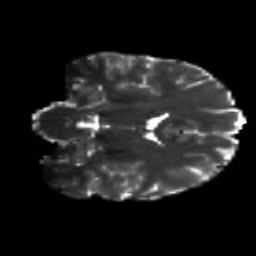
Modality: T2w
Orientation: coronal
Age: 22
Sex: female
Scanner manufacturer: siemens
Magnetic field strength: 3 T
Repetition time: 8.8 s
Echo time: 0.085 s